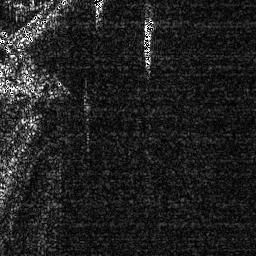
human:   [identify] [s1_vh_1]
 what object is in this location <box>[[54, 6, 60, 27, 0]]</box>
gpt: <ref>1 medium ship at the top</ref>